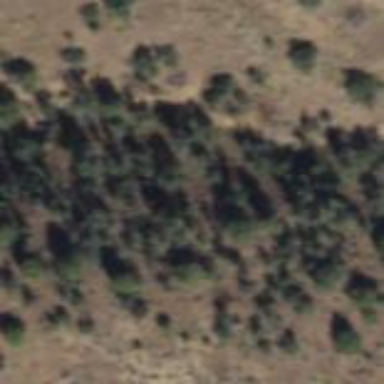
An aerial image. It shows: Woodland with evergreen needle-leaved trees.